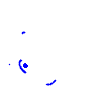
Particle: pion